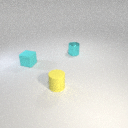
small cyan metal cylinder to the right of small cyan rubber cube